Question:
I have 3 Tables. EMPLOYEES, LOCATIONS and DEPARTMENTS.
I need to write a SQL statement to display the first_name from EMPLOYEES and the city they live in.
The way that is linked though works like this:
- Each employee has an Employee_ID which is found in the EMPLOYEES table and the DEPARTMENTS table- The DEPARTMENTS table has a Location_ID which is also present in the LOCATIONS Table.
I will add a picture to explain it better, but I dont know how the statement should look. Thanks in advance.
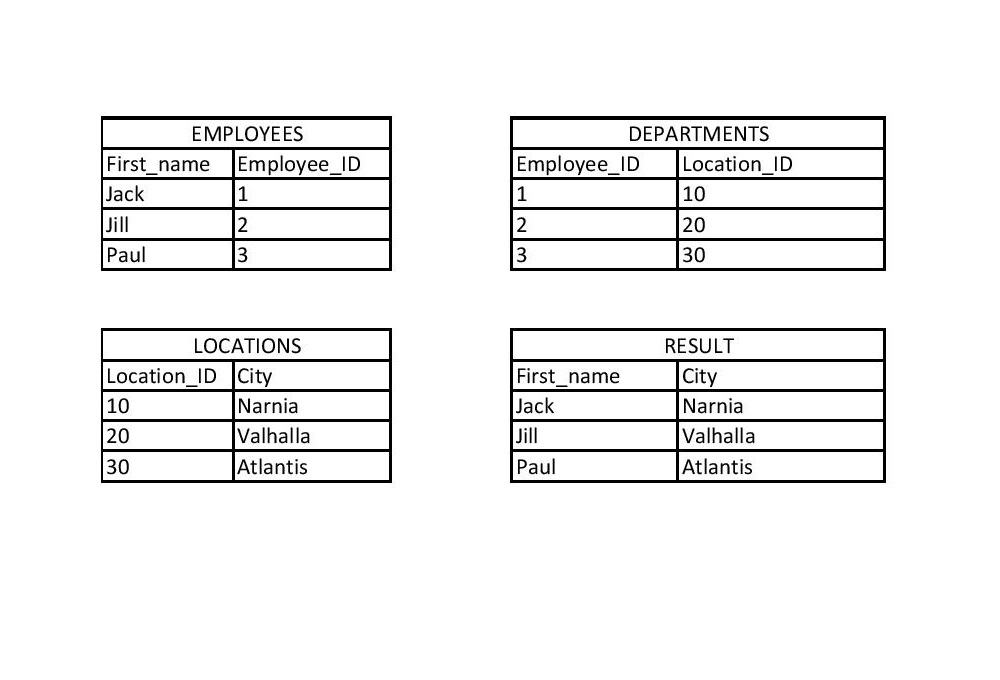
Answer: You can join:
'''
select e.first_name, l.city
from employees e
inner join departments d on d.employee_id = e.employee_id
inner join locations l on l.location_id = d.location_id
'''